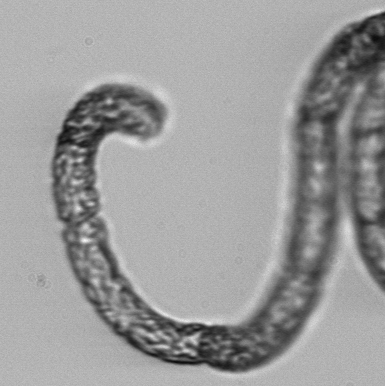
Label: Guinardia_striata